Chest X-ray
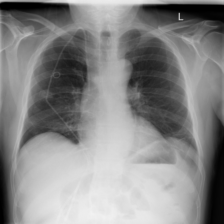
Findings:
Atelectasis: positive
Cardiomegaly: negative
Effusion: negative
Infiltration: positive
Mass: negative
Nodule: negative
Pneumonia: negative
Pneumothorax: negative
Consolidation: negative
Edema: negative
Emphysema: negative
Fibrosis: negative
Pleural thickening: negative
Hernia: negative